Interaction volume radius: 5 \u00c5
Interaction volume height: 20 \u00c5
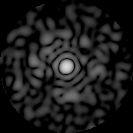
Disorder parameter: 0.825